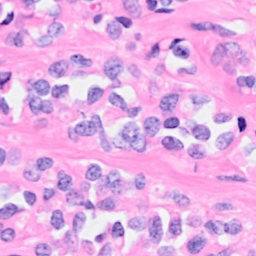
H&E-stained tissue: Breast